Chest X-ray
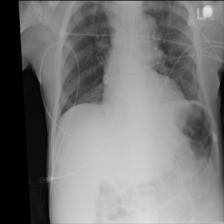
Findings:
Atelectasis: negative
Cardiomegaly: negative
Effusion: negative
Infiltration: negative
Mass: negative
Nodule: negative
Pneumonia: negative
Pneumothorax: negative
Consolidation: negative
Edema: negative
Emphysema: negative
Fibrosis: negative
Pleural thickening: negative
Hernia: negative